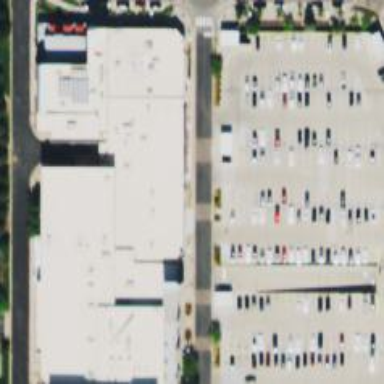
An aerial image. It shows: Retail building that serves as mall.